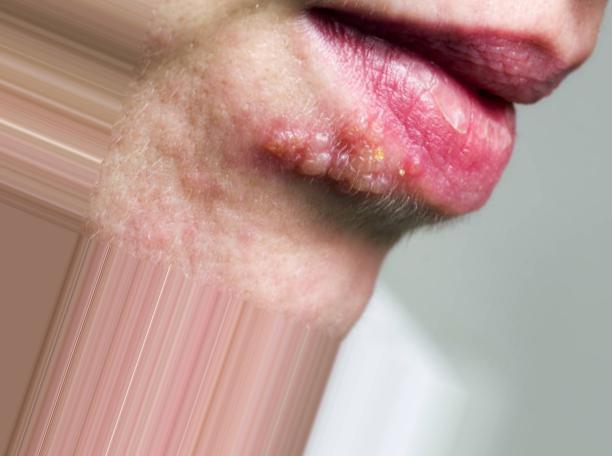
Condition: Mouth Ulcer